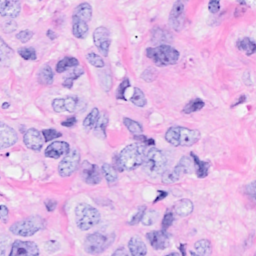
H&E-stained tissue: Breast